Question: I'm trying to split a CSV input using the following regex:
'''
(?:^|,)(?=[^"]|(")?)"?((?(1)[^"]*|[^,"]*))"?(?=,|$)
'''
A line/row with the data ',a,b,c' results in 3 matches:
1.
2. ,b
3. ,c
I'm losing/missing the ',a' and I can't figure out what needs to change.
It seems to work using the Python option:
<URL>
Any idea how to fix it for .NET?
This might help:
'''
(?:^|,)(?=[^"]|(")?)"?((?(1)[^"]*|[^,"]*))"?(?=,|$)
'''

<URL>
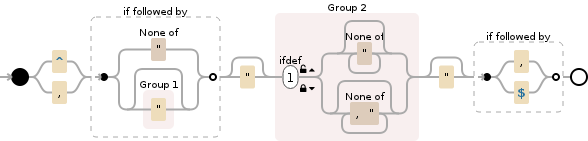
Answer: Why not use a Csv NuGet package that takes into account the many nuances of CSV parsing that you are trying to solve now and others of which you don't know you need to solve yet :-)
CsvHelper is a very popular OS package:
<URL>
<URL>